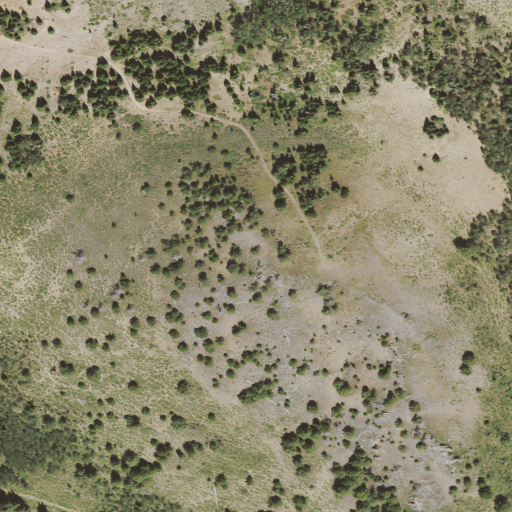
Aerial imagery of mountain in Utah named Eccles Peak containing shrub, mixed forest, deciduous forest, evergreen forest, and grassland